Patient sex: M
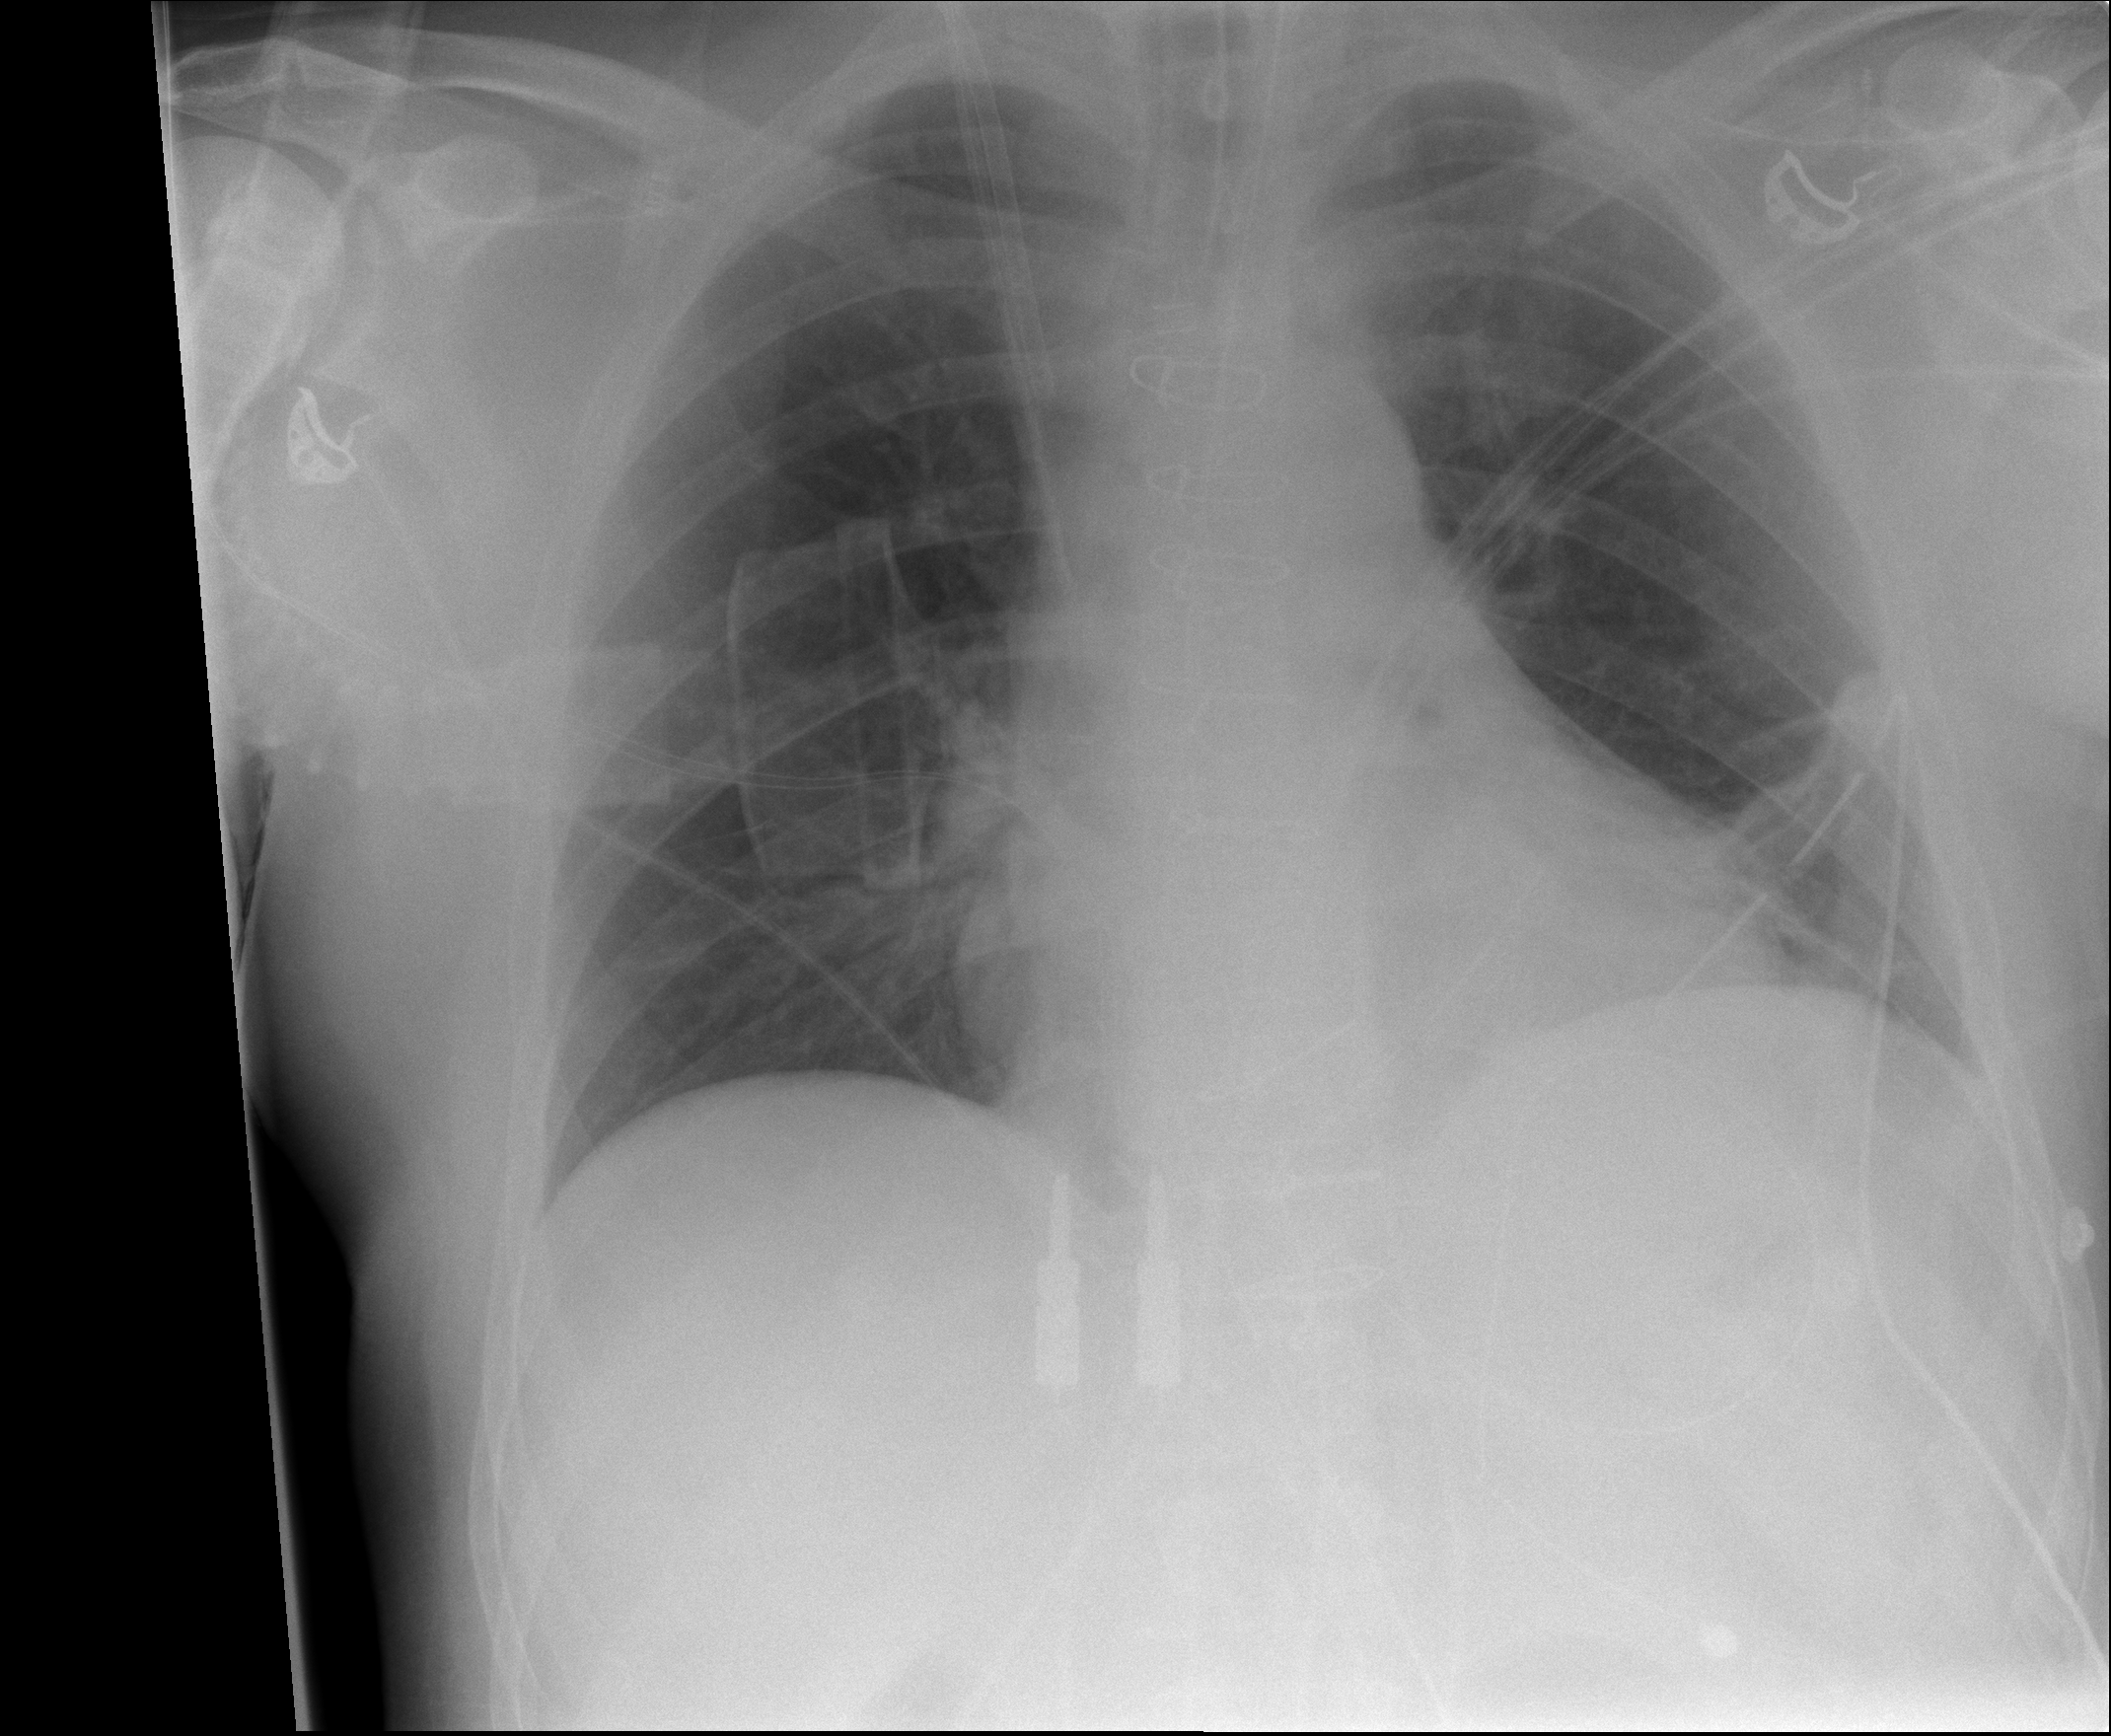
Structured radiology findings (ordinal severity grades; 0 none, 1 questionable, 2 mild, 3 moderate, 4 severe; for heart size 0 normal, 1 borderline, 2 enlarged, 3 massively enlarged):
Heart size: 2
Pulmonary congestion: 1
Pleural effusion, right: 0
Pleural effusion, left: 1
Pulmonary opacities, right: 0
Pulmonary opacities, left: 0
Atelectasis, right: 0
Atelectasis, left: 2